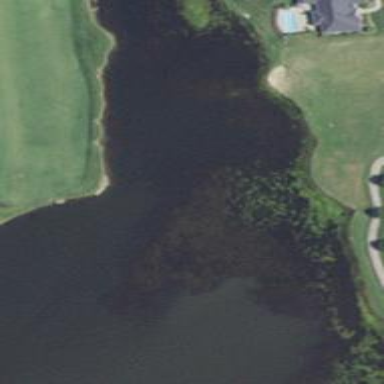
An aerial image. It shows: Water hazard on golf course. The hazard is natural water feature.